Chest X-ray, PA view. Patient: 39 years old, sex F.
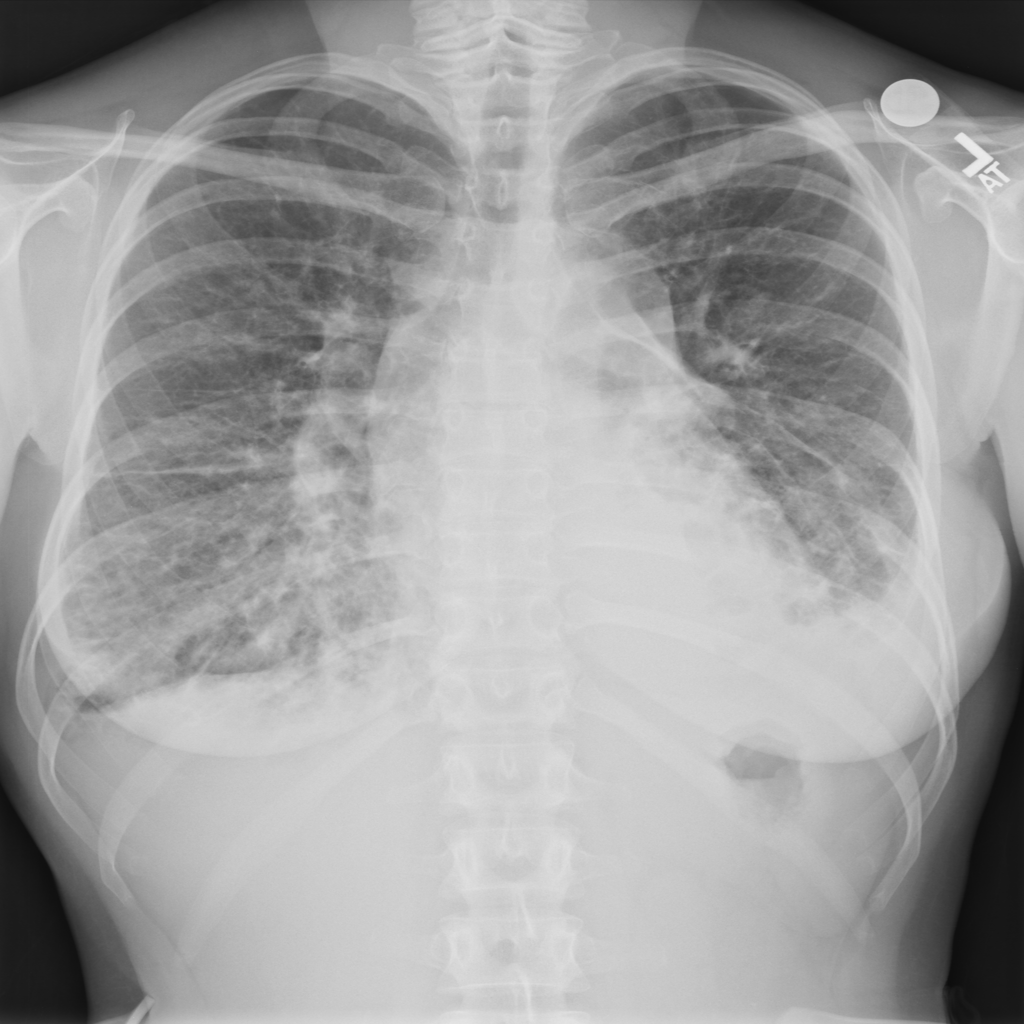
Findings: Cardiomegaly, Effusion